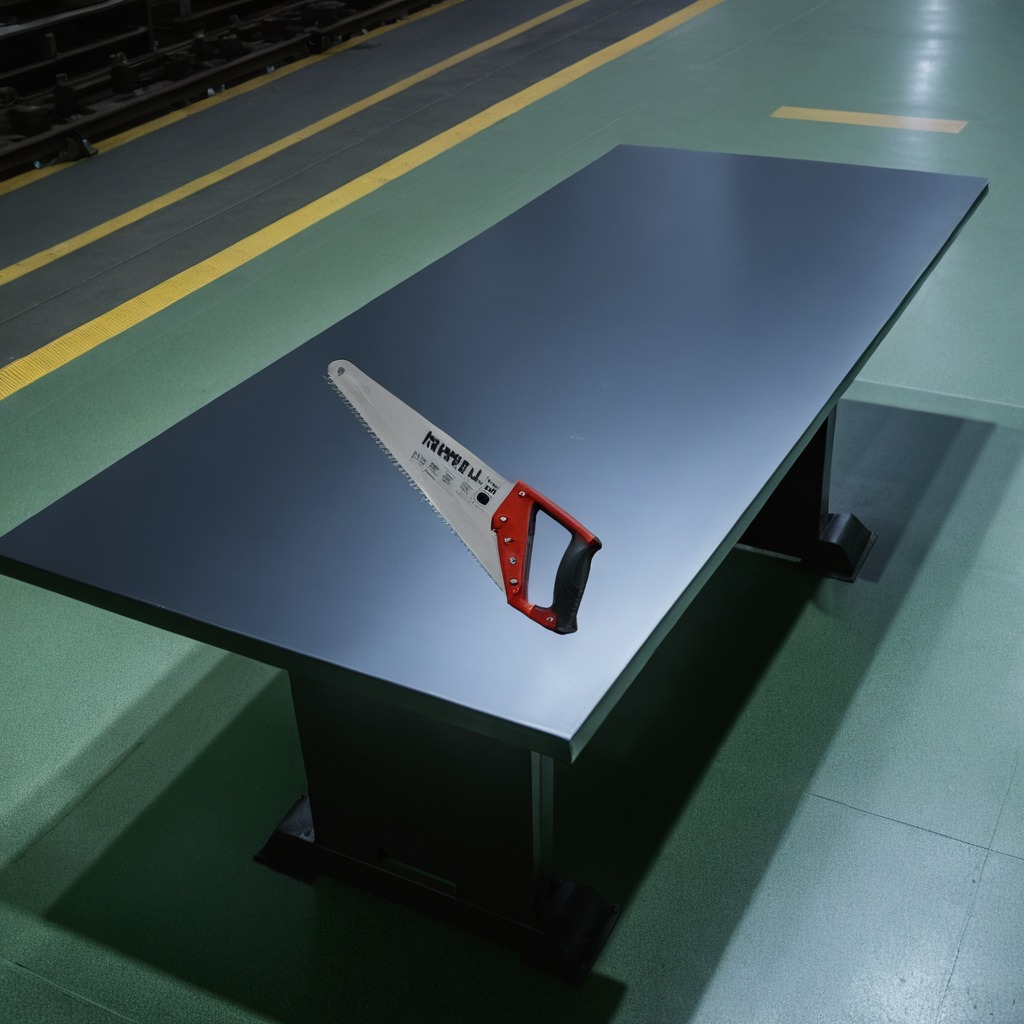
A handheld metal saw is lying on a clean empty table in a railway signal maintenance room lit by harsh overhead fluorescents.